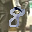
Label: 8